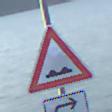
Verkehrszeichen: UnebeneFahrbahn
Zusatzzeichen unten: RichtungsangabeDurchPfeile5
Umgebung: Outdoor, RoadRail
Tageszeit: SunriseSunset
Wetter: PartlyCloudy
Licht: Natural
Jahreszeit: NotSpecified
Kontrast: LowContrast